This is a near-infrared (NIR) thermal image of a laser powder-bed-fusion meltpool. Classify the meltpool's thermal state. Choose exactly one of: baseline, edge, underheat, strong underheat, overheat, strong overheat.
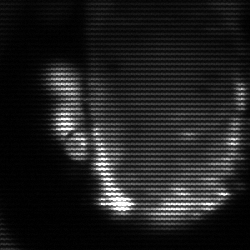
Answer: baseline